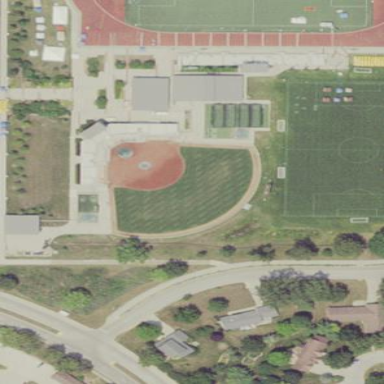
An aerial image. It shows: Softball pitch designated for baseball sports.